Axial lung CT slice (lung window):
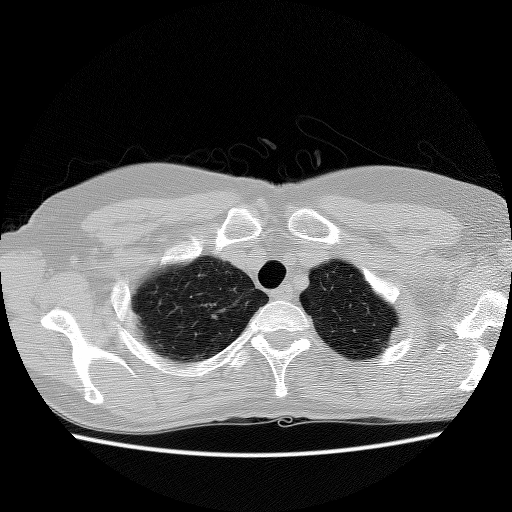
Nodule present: no